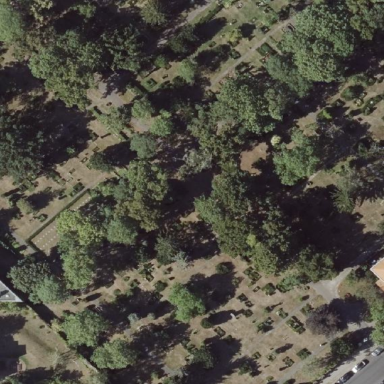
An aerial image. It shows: Sector in the cemetery.